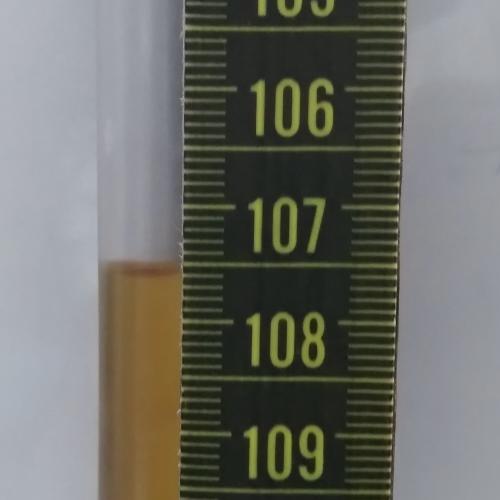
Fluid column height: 107.6 cm